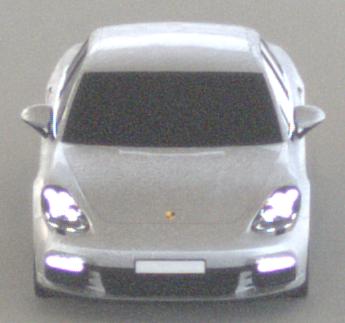
Make: Porsche
Model: Panamera
Detailed model: Panamera (971)
Model produced from: 2016/11
Model produced until: 2018/08
Doors: 5
Color: white
Road condition: dry road
Daytime: morning or afternoon
Contrast: low contrast